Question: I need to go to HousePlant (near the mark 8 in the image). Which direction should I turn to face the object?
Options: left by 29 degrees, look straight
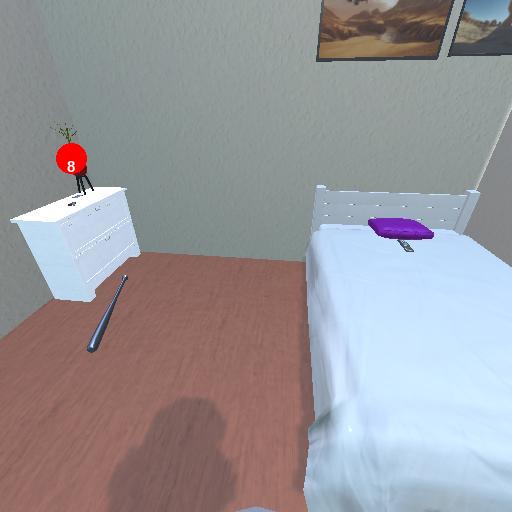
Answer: left by 29 degrees